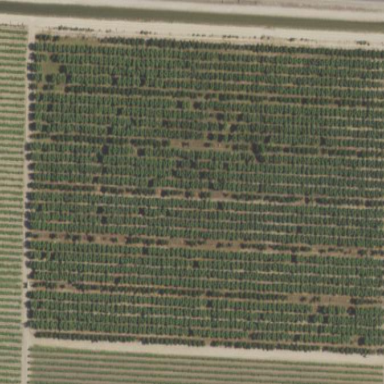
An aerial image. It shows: Orchard filled with plum trees.